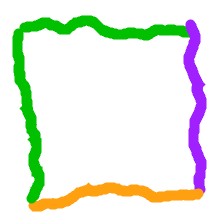
Shape: square